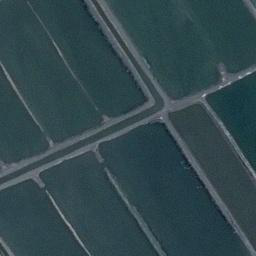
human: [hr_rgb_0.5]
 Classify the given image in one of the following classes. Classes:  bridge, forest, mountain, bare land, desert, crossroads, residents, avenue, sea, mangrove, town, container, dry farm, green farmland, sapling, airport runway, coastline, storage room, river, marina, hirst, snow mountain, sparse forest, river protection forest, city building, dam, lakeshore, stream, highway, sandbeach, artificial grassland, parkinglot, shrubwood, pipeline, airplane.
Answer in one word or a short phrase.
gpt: green farmland